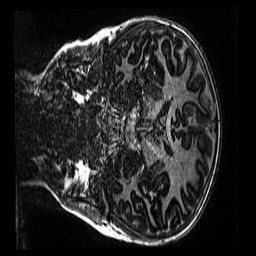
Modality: MP2RAGE
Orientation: coronal
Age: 10
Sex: male
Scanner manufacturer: siemens
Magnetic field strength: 3 T
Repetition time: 4 s
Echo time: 0.00299 s